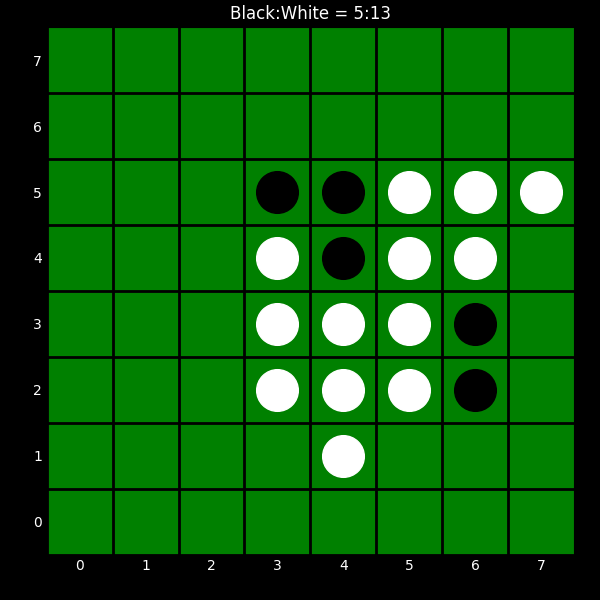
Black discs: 5
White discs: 13